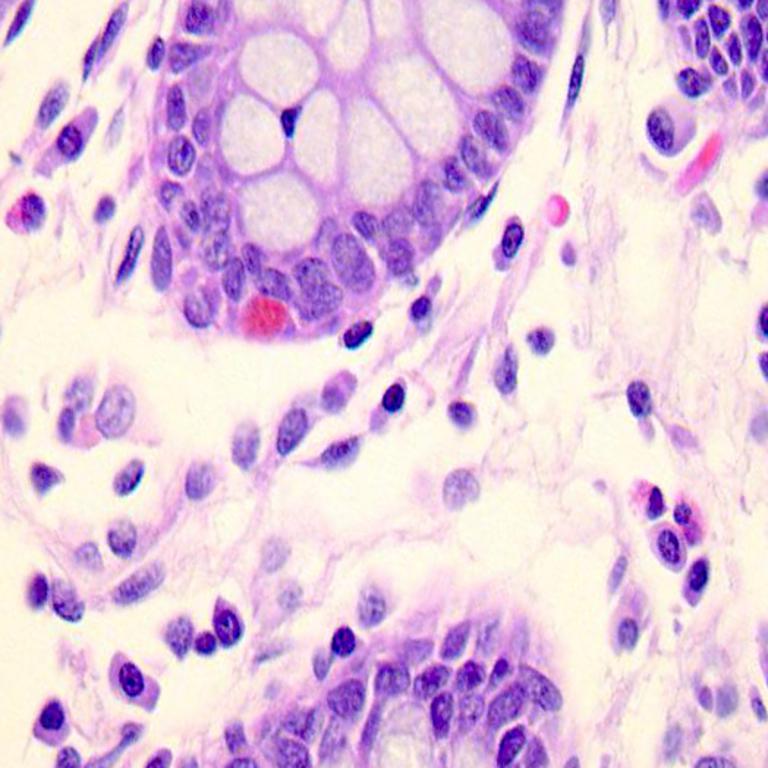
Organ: colon
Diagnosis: benign